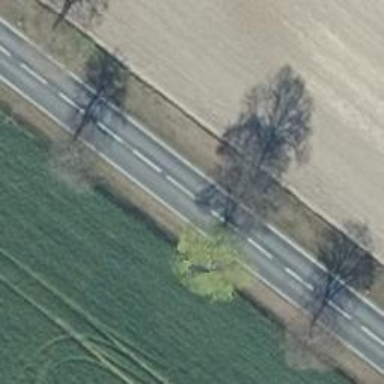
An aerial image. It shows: Row of deciduous broadleaved trees.